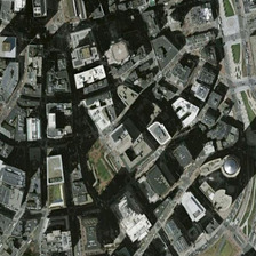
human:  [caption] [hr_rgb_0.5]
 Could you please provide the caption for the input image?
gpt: There are many black houses in the business district.

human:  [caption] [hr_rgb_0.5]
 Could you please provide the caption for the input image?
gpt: There are many black houses in the business district.

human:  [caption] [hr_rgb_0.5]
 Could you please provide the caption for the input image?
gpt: There are many black houses in the business district.

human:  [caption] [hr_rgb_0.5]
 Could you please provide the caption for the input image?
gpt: There are many black houses in the business district.

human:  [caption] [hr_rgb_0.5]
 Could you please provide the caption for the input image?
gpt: There are many black houses in the business district.